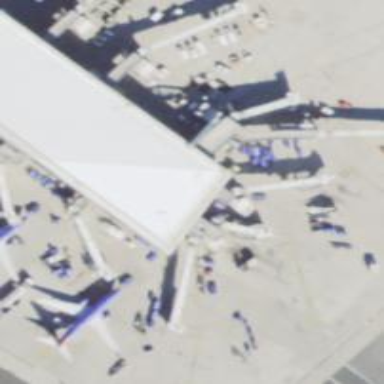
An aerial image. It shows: Airport gate.